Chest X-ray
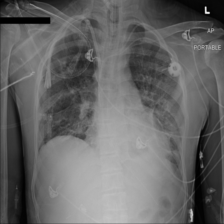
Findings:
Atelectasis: positive
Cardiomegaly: negative
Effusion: negative
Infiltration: negative
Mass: negative
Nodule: negative
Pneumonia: negative
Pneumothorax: negative
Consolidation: negative
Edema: negative
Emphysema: negative
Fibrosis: negative
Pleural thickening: negative
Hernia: negative